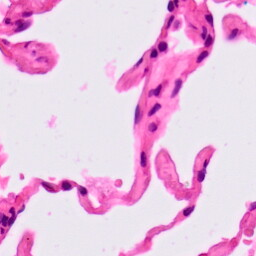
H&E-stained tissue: Lung